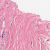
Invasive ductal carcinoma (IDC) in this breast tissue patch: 0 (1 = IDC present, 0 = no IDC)